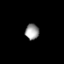
Tissue: prostate
Cell type: T cells
Senescence score: 0.1201
Nuclear area (px): 213
Mean DAPI intensity: 152.014